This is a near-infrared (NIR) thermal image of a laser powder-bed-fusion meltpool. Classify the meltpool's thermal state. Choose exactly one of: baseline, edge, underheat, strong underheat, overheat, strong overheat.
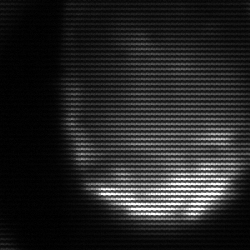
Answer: edge